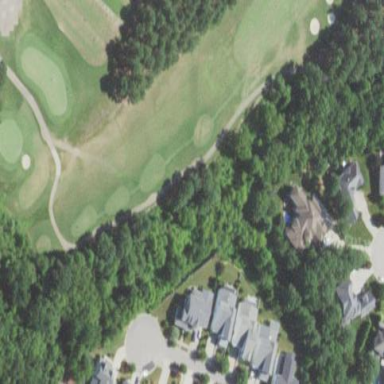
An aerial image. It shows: Grass area designated as golf tee.